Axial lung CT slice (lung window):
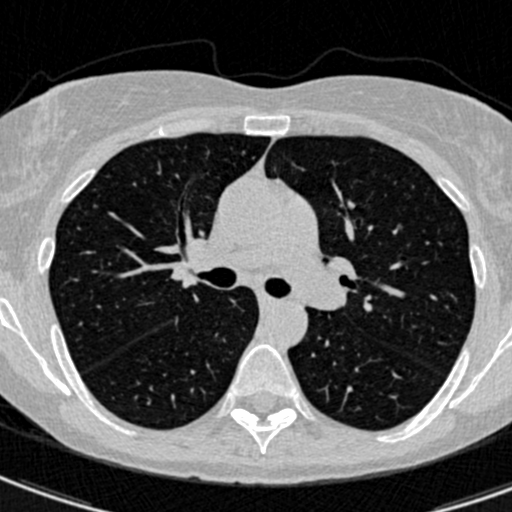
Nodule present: no